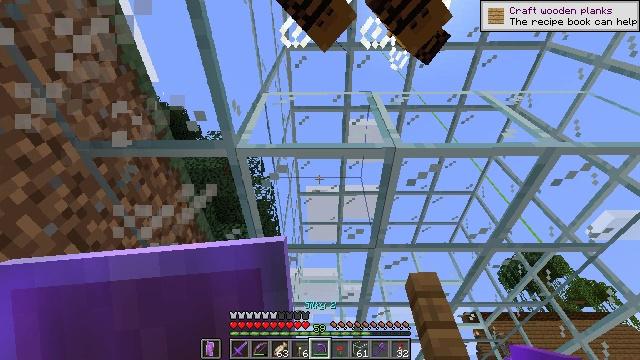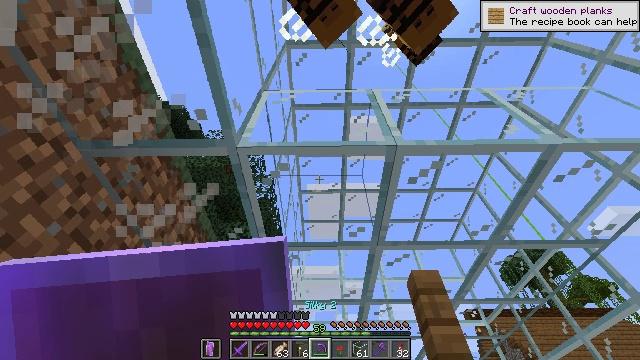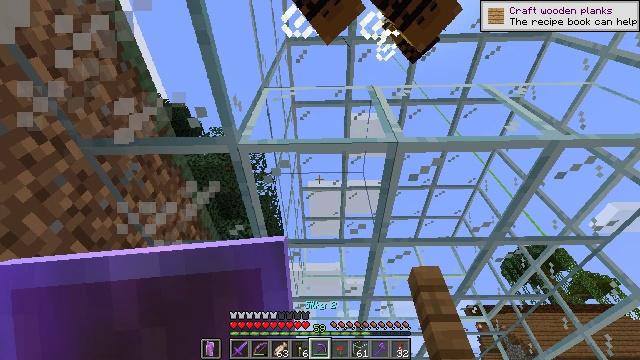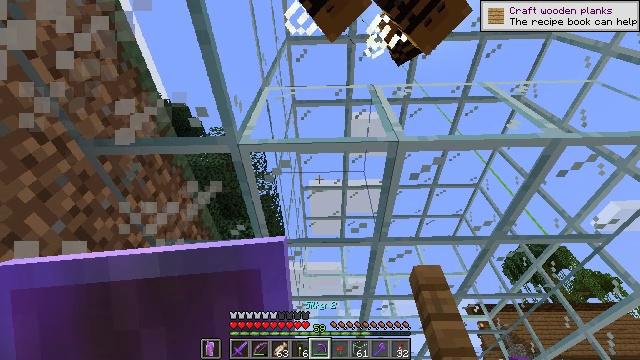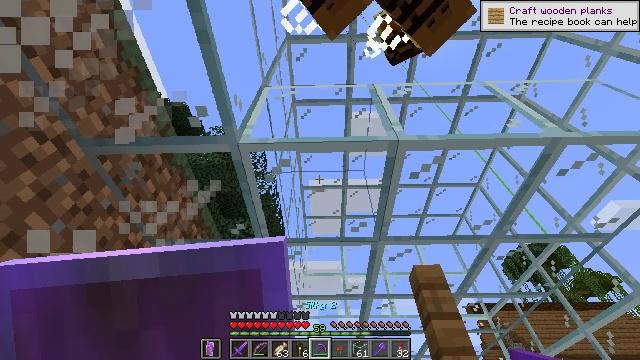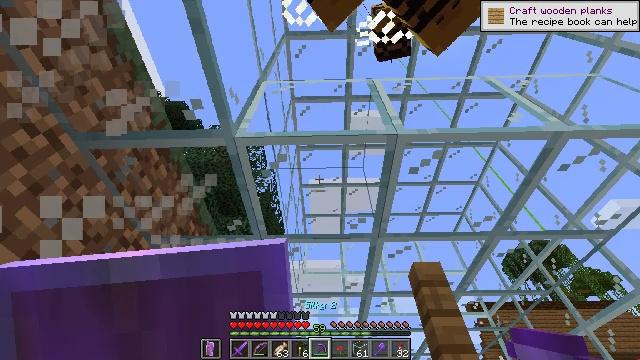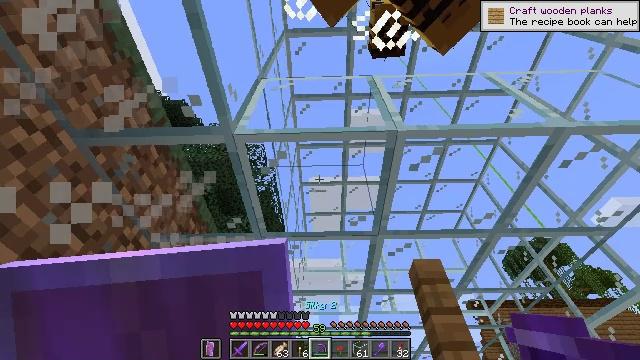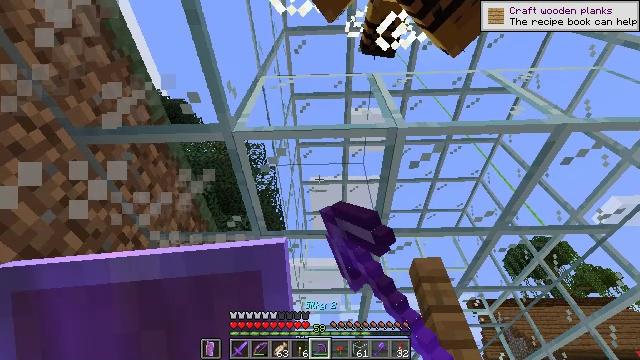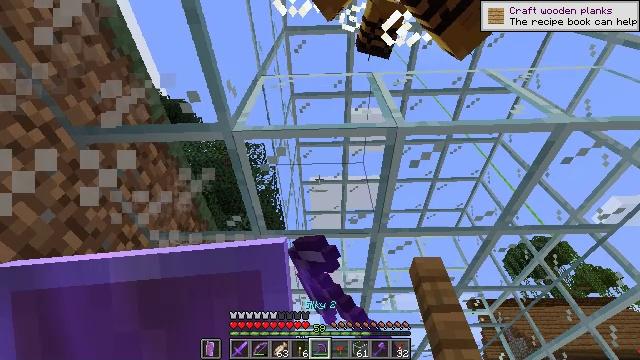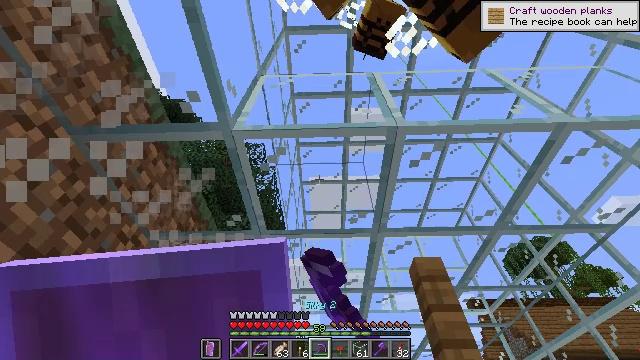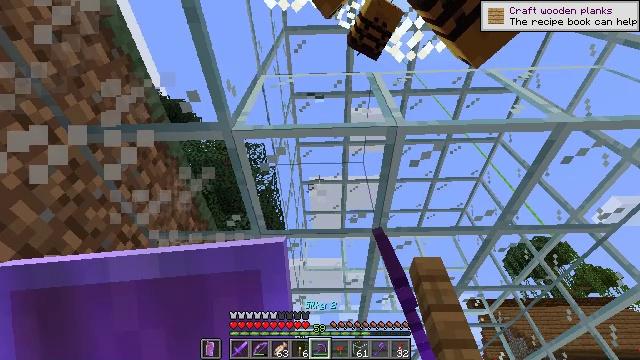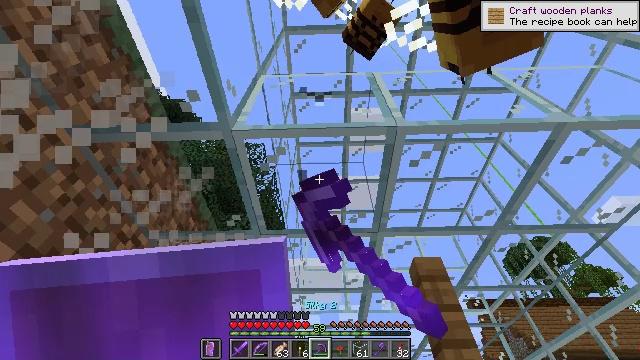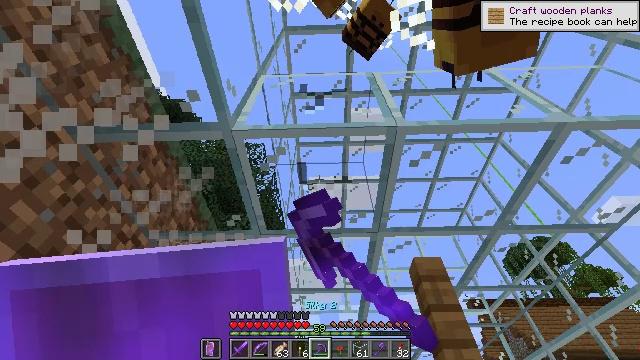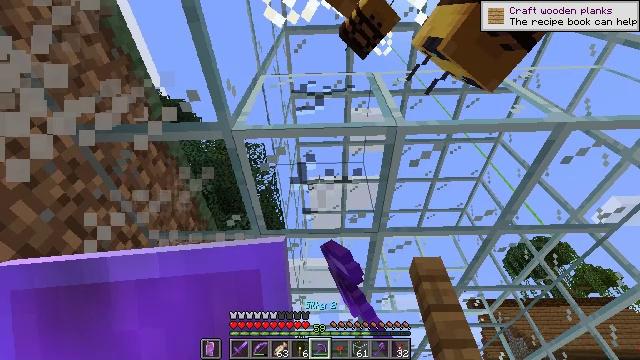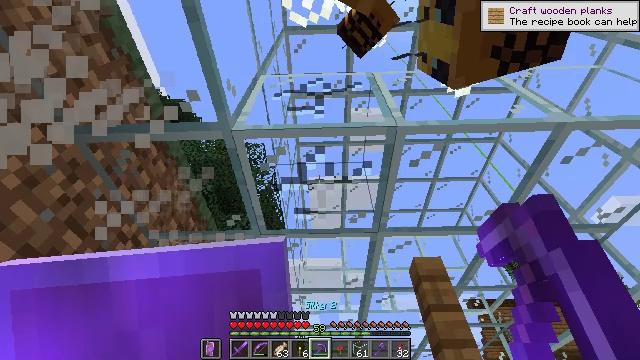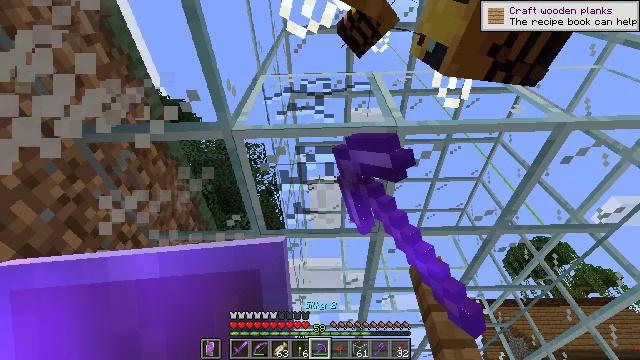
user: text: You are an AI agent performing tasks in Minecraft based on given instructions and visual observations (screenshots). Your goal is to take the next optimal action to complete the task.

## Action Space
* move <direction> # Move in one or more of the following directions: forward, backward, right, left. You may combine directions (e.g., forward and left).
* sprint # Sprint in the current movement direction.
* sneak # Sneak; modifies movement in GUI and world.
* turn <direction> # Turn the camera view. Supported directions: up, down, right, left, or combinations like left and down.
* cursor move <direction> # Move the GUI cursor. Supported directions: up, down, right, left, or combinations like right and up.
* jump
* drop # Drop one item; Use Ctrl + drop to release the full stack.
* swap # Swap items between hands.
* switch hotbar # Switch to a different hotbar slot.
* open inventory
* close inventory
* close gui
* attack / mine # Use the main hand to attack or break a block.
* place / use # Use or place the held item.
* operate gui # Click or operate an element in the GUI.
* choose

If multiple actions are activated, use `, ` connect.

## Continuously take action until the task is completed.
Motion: motion action
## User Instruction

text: Remove the glass to use the space.
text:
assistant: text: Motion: no_op
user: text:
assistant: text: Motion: no_op
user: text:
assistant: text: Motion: no_op
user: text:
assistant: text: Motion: no_op
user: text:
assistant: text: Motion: no_op
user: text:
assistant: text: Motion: attack / mine
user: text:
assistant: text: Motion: attack / mine
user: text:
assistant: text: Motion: attack / mine
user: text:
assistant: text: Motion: attack / mine
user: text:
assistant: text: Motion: attack / mine
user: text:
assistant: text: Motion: attack / mine
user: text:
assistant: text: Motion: attack / mine
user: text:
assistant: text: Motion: attack / mine
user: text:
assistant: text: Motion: attack / mine
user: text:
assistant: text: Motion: attack / mine
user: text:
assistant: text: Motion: attack / mine
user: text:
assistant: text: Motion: attack / mine
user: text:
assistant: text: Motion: attack / mine
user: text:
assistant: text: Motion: attack / mine
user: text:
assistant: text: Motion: attack / mine
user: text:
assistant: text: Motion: no_op
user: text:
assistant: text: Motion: no_op
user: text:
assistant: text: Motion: no_op
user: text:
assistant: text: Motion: no_op
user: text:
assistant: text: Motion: no_op
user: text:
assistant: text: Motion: no_op
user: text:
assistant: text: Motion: no_op
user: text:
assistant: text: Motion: no_op
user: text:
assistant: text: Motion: move forward
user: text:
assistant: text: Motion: move forward